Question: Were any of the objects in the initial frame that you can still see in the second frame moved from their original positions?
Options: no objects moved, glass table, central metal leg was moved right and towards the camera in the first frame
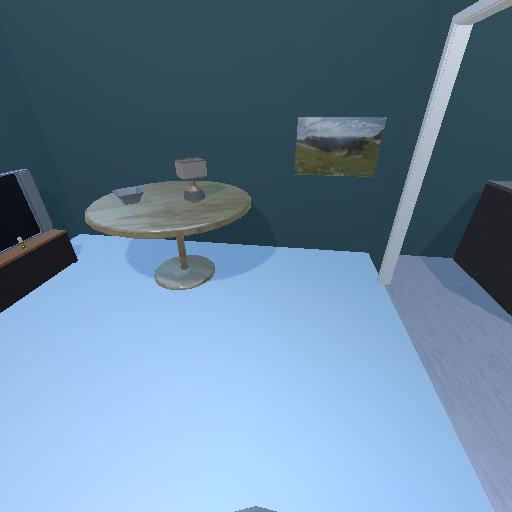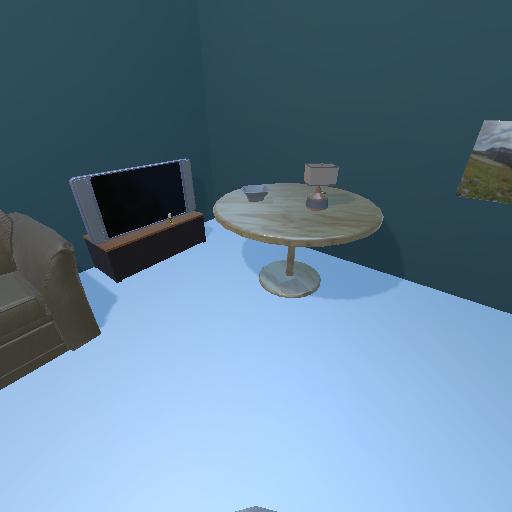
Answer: no objects moved